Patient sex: M
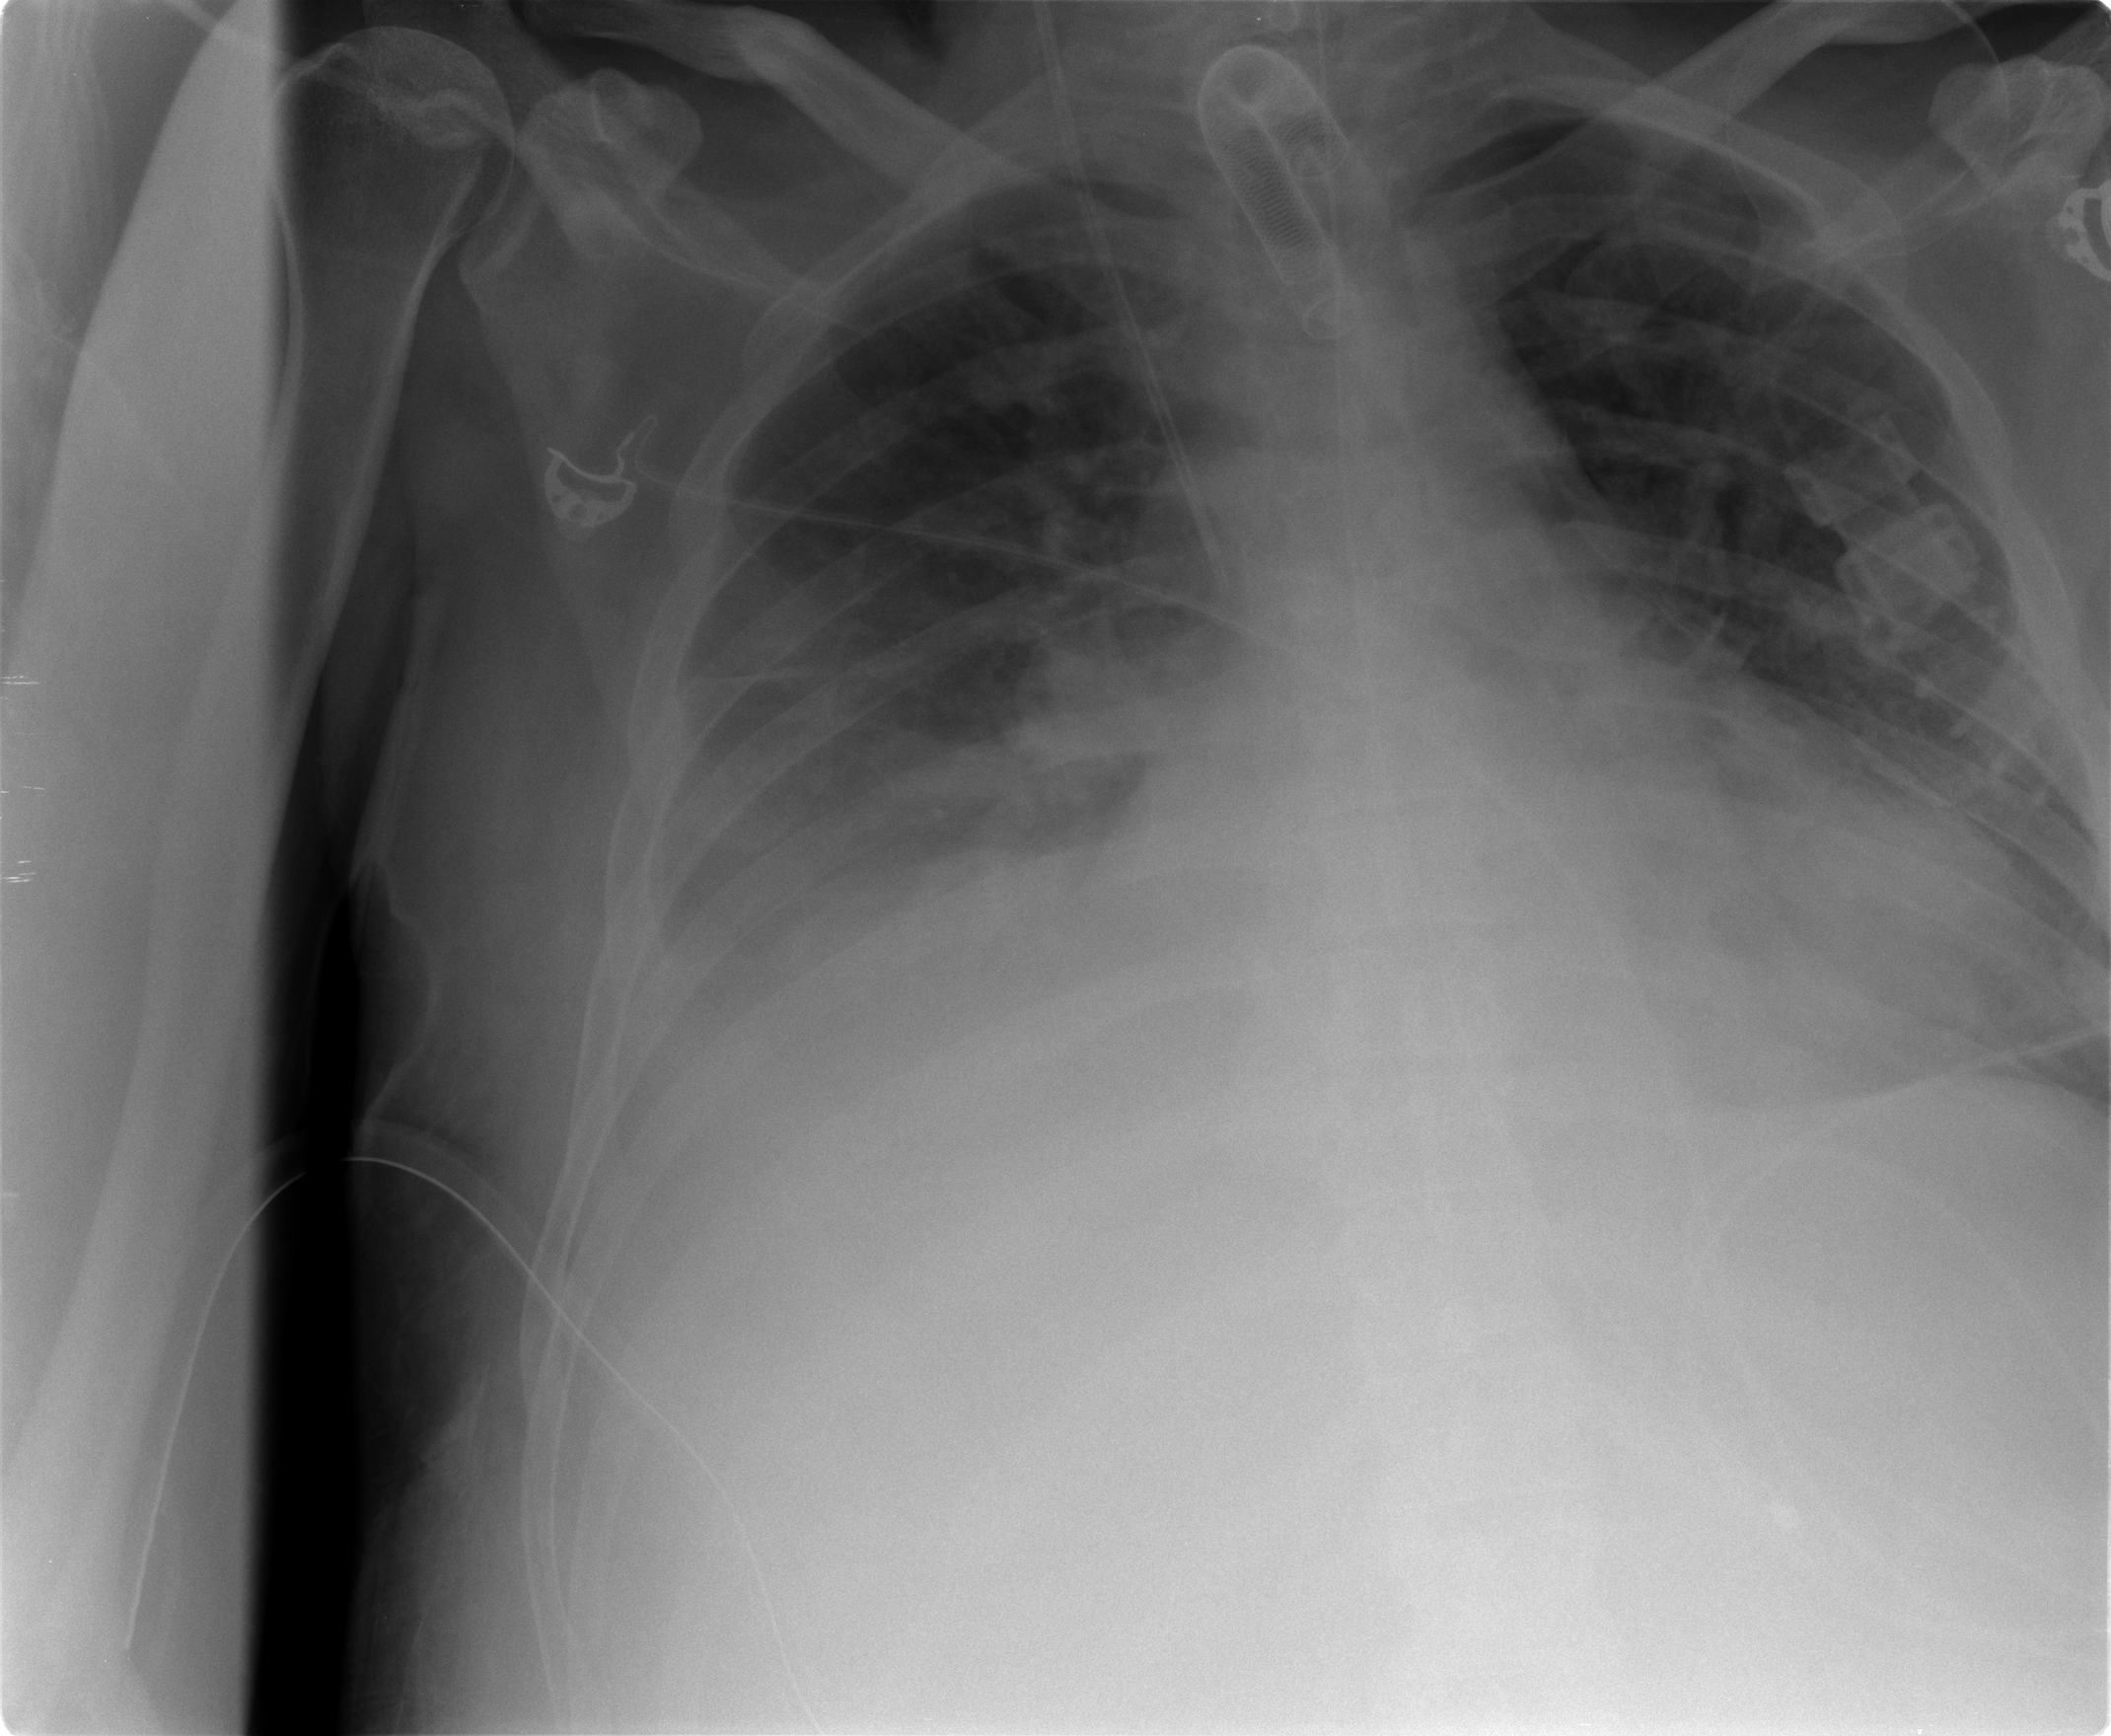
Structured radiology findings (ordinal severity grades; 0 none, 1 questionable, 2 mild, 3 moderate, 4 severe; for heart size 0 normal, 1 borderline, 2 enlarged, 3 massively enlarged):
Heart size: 2
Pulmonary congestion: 2
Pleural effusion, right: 3
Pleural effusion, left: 1
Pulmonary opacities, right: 1
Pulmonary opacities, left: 1
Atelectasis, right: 2
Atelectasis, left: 2